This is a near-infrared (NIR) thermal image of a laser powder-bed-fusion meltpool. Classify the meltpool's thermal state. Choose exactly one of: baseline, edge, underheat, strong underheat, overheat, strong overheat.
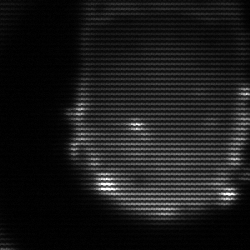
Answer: edge